Question: I'm using PyCharm to develop a GAE app in Mac OS X. Is there any way to display colours in the run console of PyCharm?
I've set a <URL> to output colours in ansi format. Then, I've added the handler:
'''
LOG = logging.getLogger()
LOG.setLevel(logging.DEBUG)
for handler in LOG.handlers:
LOG.removeHandler(handler)
LOG.addHandler(ColorHandler())
LOG.info('hello!')
LOG.warning('hello!')
LOG.debug('hello!')
LOG.error('hello!')
'''
But the colour is the same.

EDIT:
A response from JetBrains <URL>: Change line 55 of the snippet from sys.stderr to sys.stdout. stderr stream is always colored with red color while stdout not.
Now colours are properly displayed.
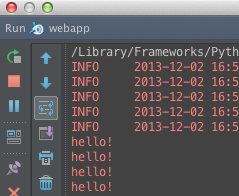
Answer: PyCharm doesn't support that feature natively, however you can download the <URL> and set the colors as you like.
Here's a screenshot:
<URL>
I hope it helps somewhat :) although it doesn't provide fully colorized console, but it's a step towards it.